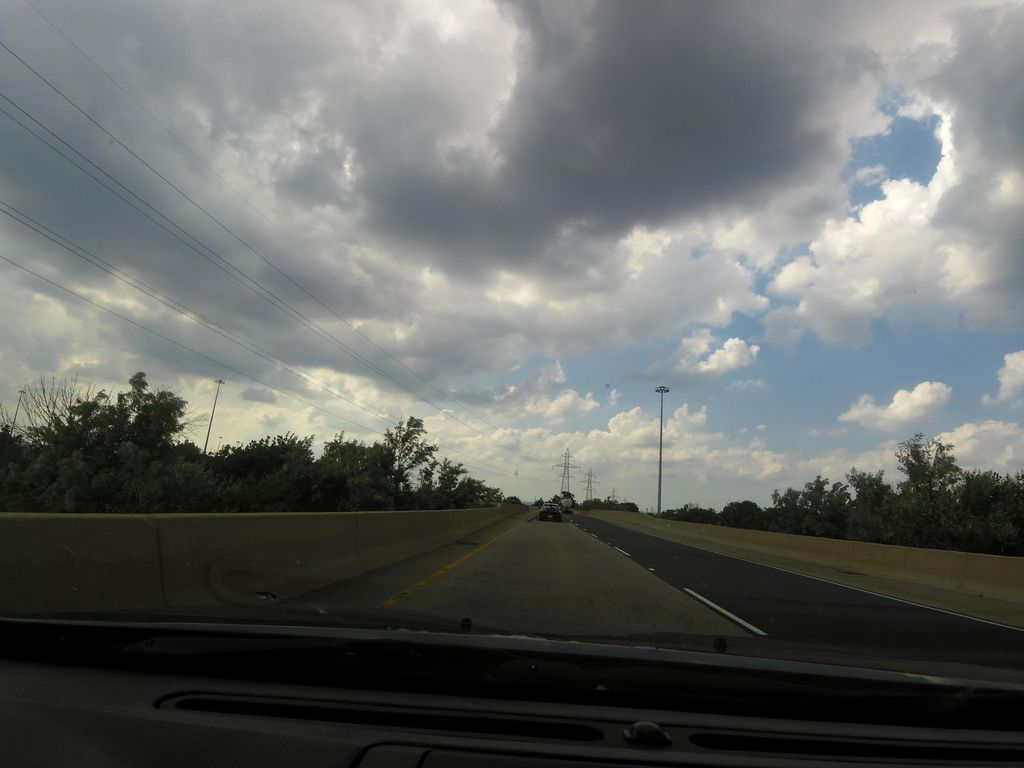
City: hamilton